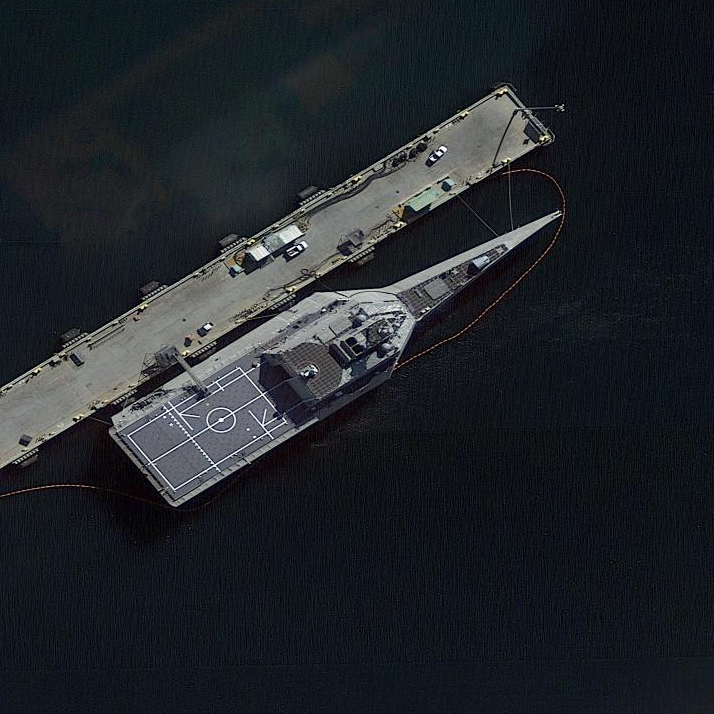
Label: Independence-class_combat_ship